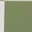
Piece: xx